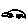
Label: car